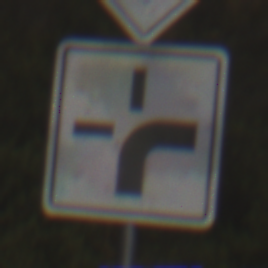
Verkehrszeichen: VerlaufVorfahrtsstrasse3
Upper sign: Vorfahrtsstrasse
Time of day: MorningAfternoon
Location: Outdoor (RoadRail)
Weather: PartlyCloudy
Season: NotSpecified
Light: Natural